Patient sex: M
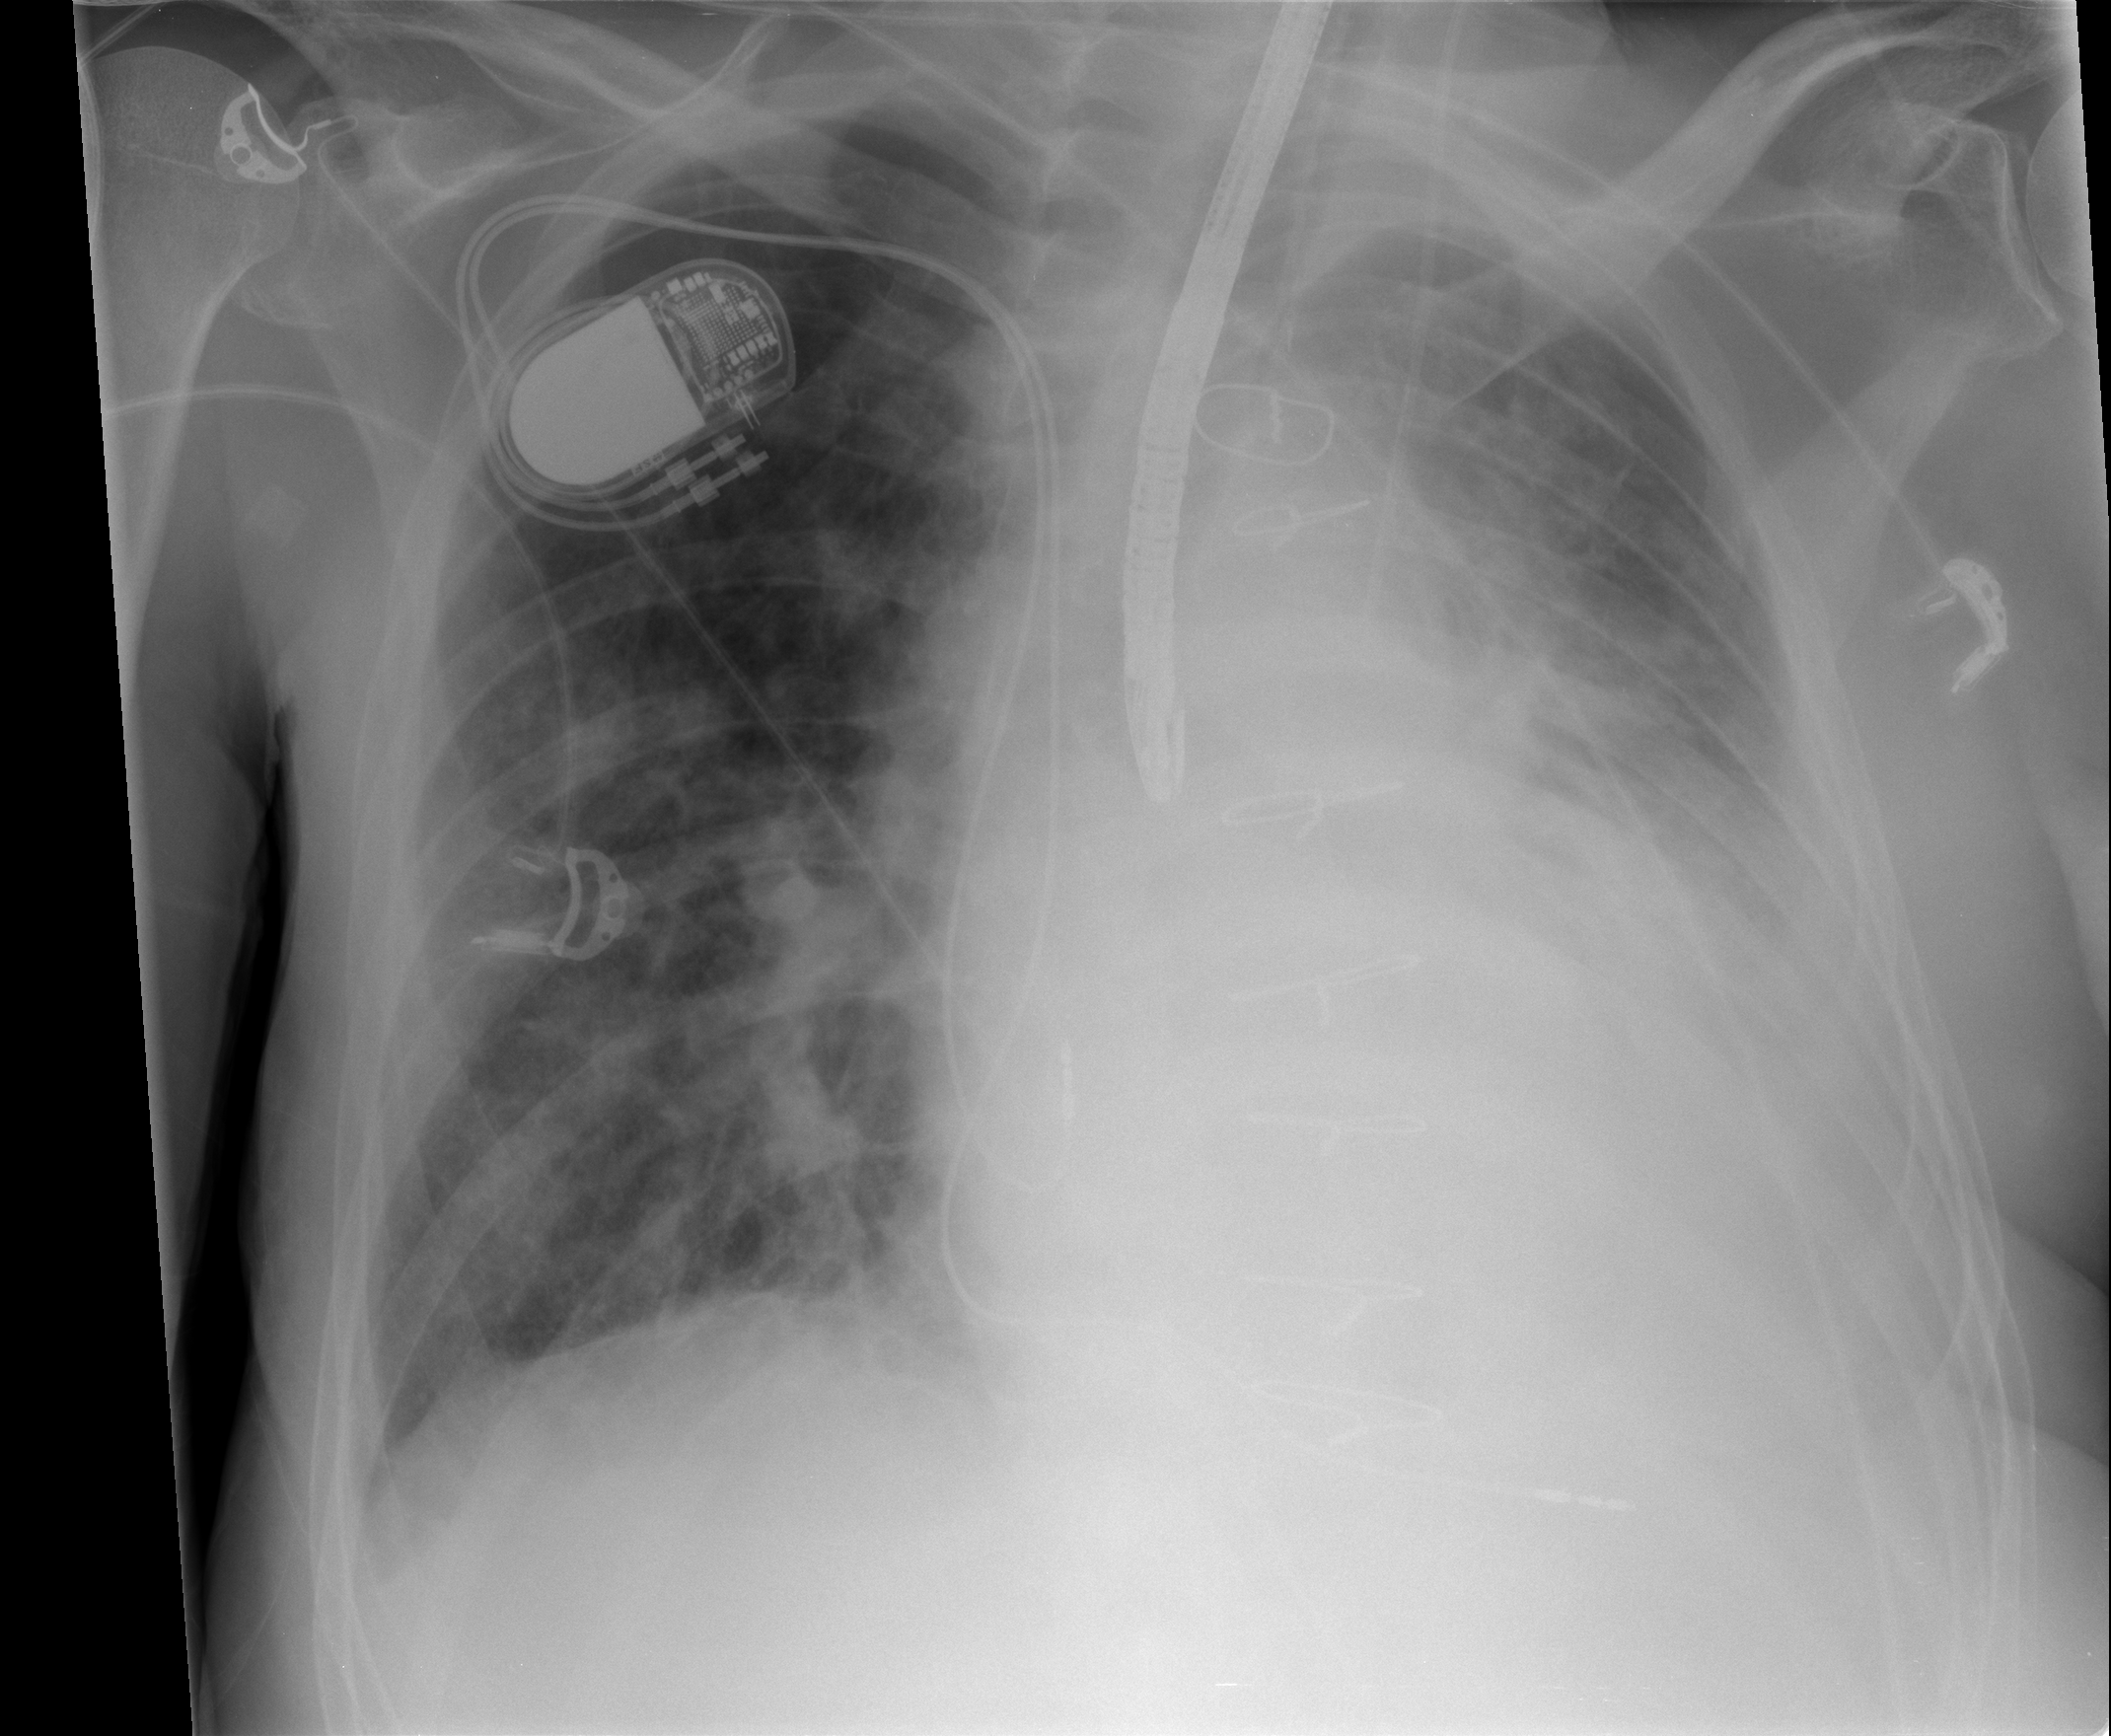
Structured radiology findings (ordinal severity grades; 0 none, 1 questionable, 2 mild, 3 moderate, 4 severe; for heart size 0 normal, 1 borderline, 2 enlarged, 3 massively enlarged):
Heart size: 3
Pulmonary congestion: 2
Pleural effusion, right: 2
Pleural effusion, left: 3
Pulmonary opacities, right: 2
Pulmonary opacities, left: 0
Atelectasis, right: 0
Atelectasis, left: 2